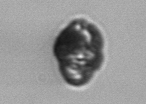
Label: Proterythropsis